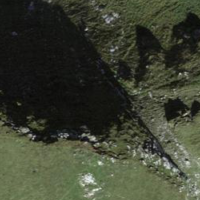
EUNIS habitat code: 23
Species observed at this site:
Pyrrhocorax graculus